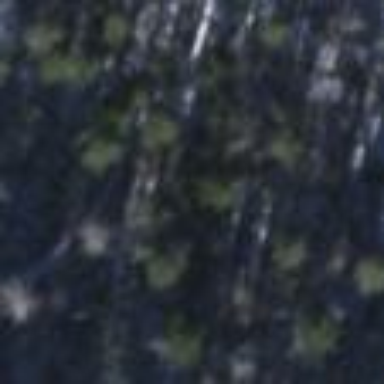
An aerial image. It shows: Woodland with evergreen needle-leaved trees.